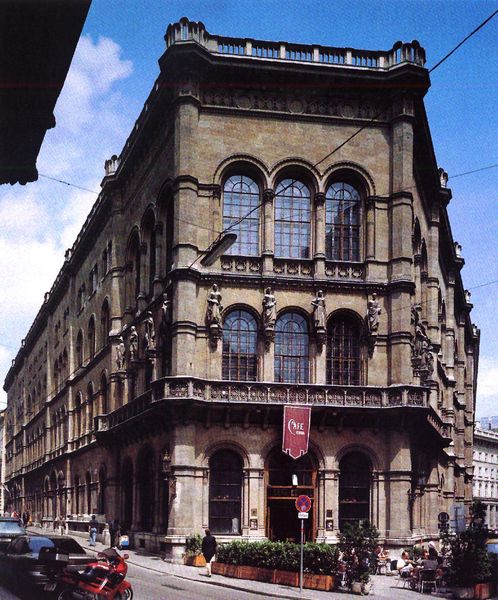
Titel: Palais Ferstel
Künstler: Heinrich Ferstel
Standort: Wien (EU - AUT)
Schlagwörter: himmel, menschen, cafe, fenster, lampen, straße, säulen, gebäude, haus, rot, wand, architektur, stein, brüstung, büsche, sonne, front, balkon, relief, ecke, fassade, italien, türen, fahne, empore, figuren, rundbogen, hotel, spitz, fotografie, bögen, oase, eingang, schild, balustrade, restaurant, österreich, skulpturen, statuen, blauer himmel, rundbögen, bau, autos, romanisch, fensterbögen, rundgang, baluster, trapez, steinfiguren, motorrad, stirnseite, fassade haus